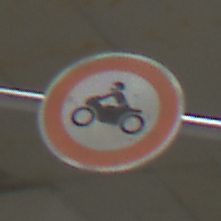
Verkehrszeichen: VerbotKraftraeder
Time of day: Midday
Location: Roofed (Urban)
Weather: Overcast
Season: NotSpecified
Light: Artificial